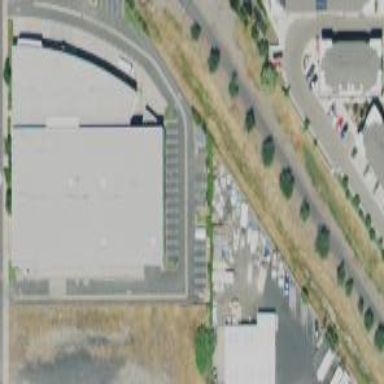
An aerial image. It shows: Commercial building housing motorcycle shop.